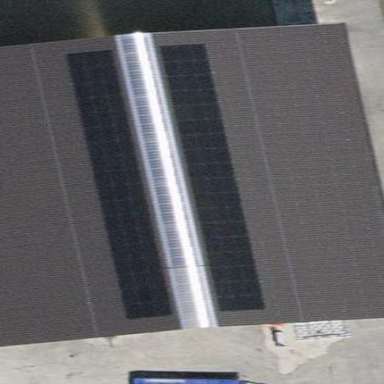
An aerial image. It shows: View of roof of building.